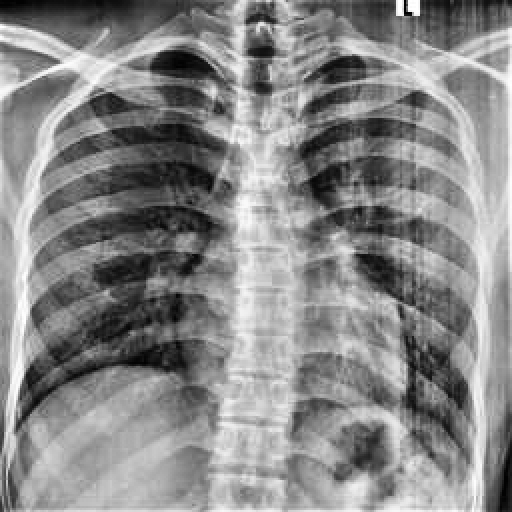
Finding: NORMAL